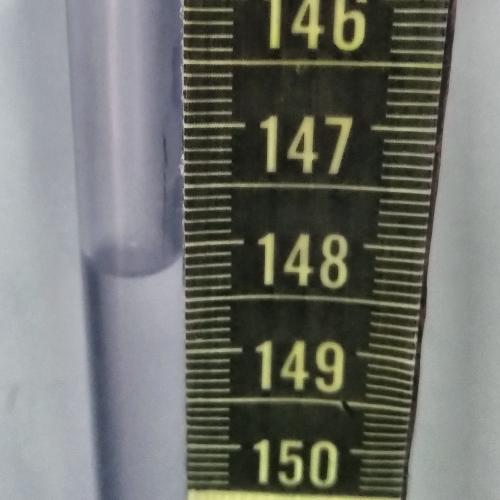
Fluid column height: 148.2 cm